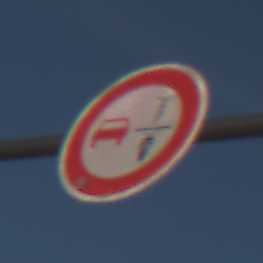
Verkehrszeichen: VerbotUeberholenEinspurigeFahrzeuge
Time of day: MorningAfternoon
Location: Outdoor (Nature)
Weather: Clear
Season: Winter
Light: Natural